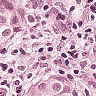
Metastatic tissue present: yes